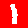
Digit: 1